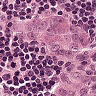
Metastatic tissue present: yes